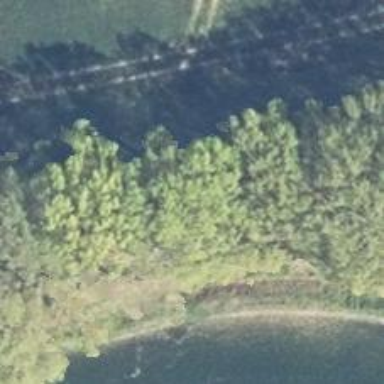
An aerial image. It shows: Gravel track with track type of grade3.